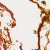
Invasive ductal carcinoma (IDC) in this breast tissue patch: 0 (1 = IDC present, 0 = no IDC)